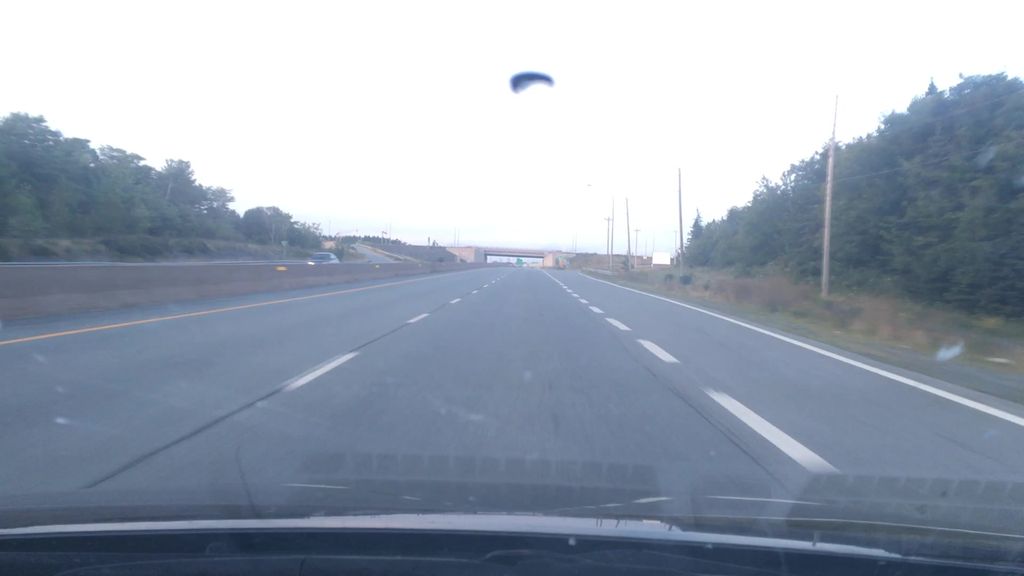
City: halifax